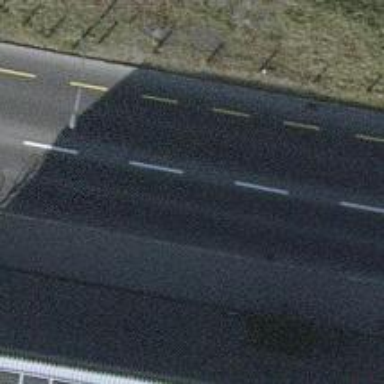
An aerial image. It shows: Tertiary road with asphalt surface. There is cycle lane on the left side.